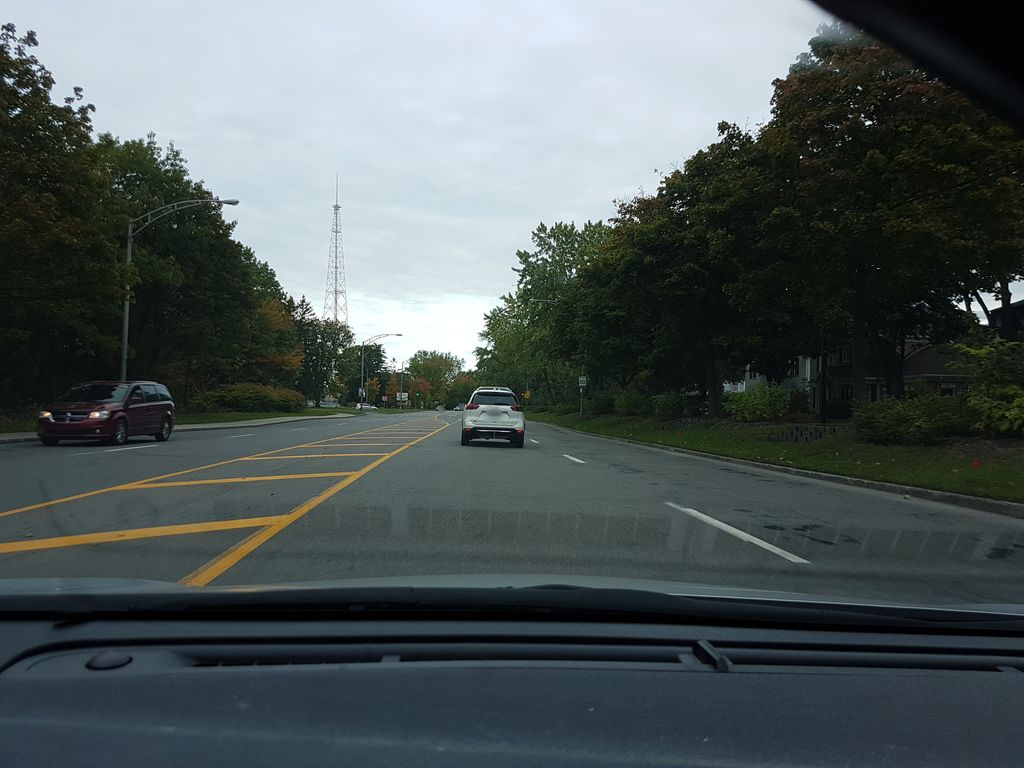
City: quebec_city